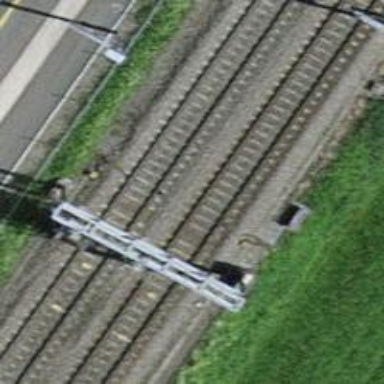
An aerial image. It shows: Railway signal.